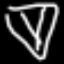
Label: diamond